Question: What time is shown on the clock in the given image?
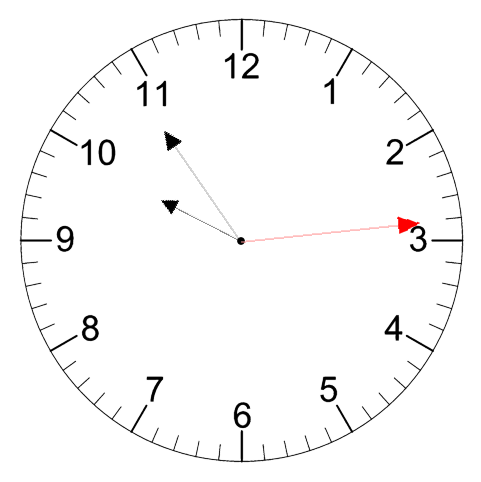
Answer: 09:54:14